Question: Need some assistance with an SQL query. The relational view is below:

The output should show , , and . The difficulty is that the above output must be shown for which a specific worker who is assigned to a task of that project. So for example, Task 'B.1' is added to Project 'B', a worker is assigned to Task 'B.1' would see the above output for Project 'B'.
Hope this makes sense.
EDIT: I need the ProjectID and WorkerID as well to pass the ID and for a Where clause.
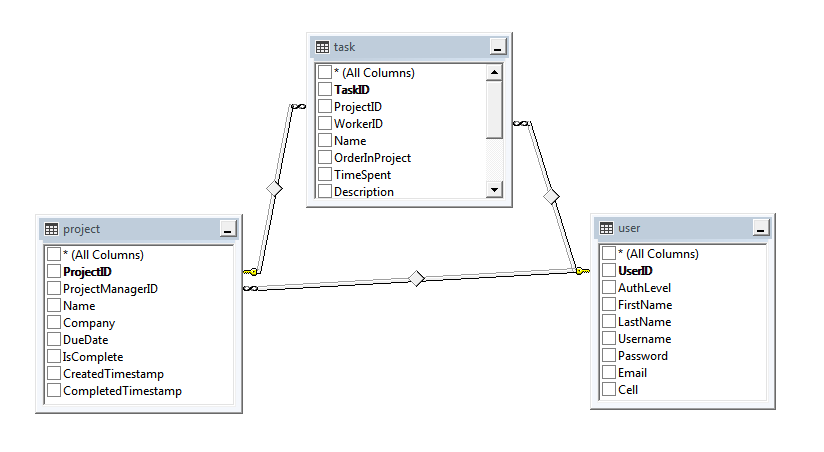
Answer: try this
'''
select project.projectid, project.name, managers.username, project.duedate, task.workerid from project
inner join task on project.projectid = task.projectid
inner join user as managers on project.projectmanagerid = managers.userid
inner join user as workers on task.workerid = workers.userid
'''